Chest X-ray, AP view. Patient: 54 years old, sex M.
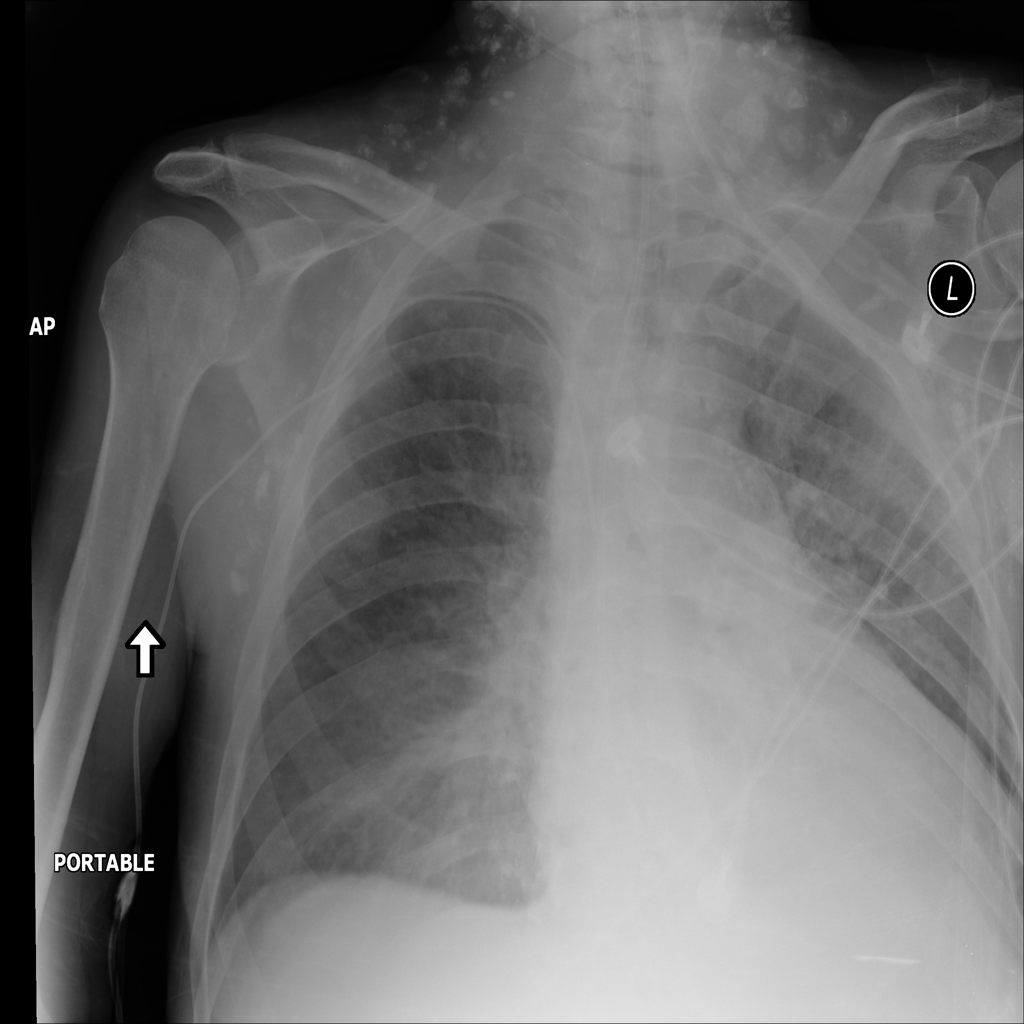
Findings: Cardiomegaly, Edema, Infiltration